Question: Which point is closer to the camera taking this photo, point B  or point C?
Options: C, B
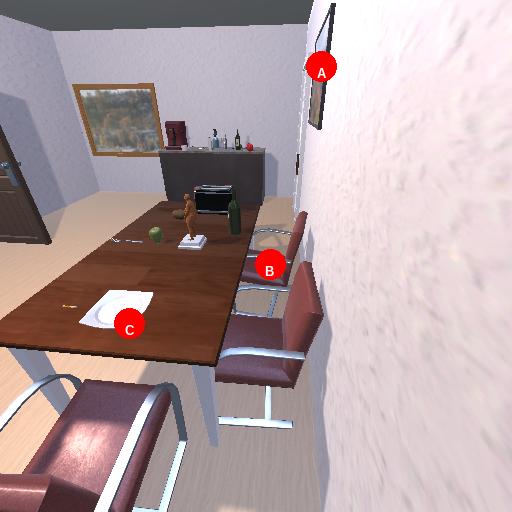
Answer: C